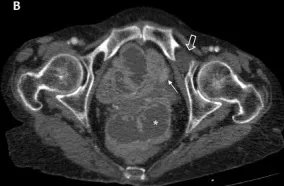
Multiplanar reconstructed images through the left obturator canal, showed a dilated loop of small bowel (asterisk) upstream of a strangulated point (arrow) caused by a left obturator hernia (large arrow). Noted the collapsed loops down and colon (arrowhead).
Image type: radiology (ct)